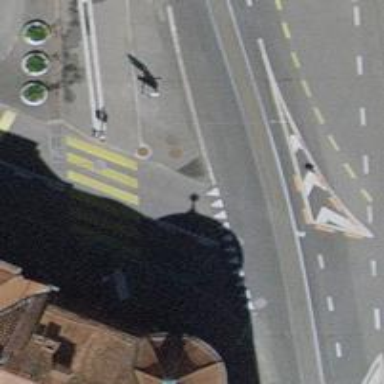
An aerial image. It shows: Secondary road with separate asphalt sidewalk.